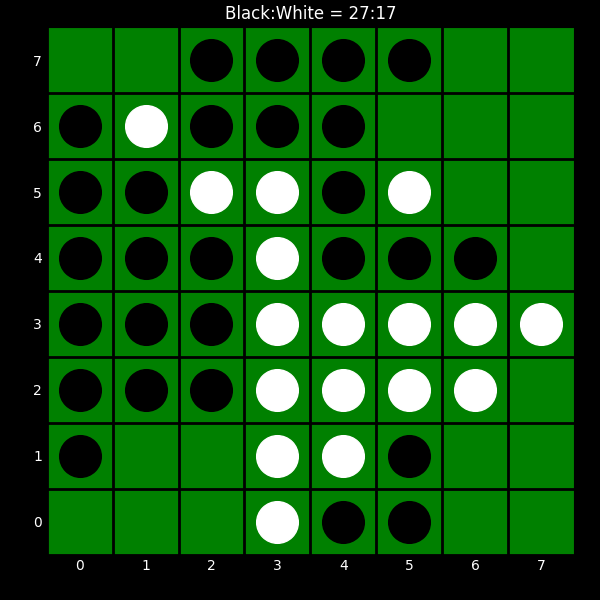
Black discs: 27
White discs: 17